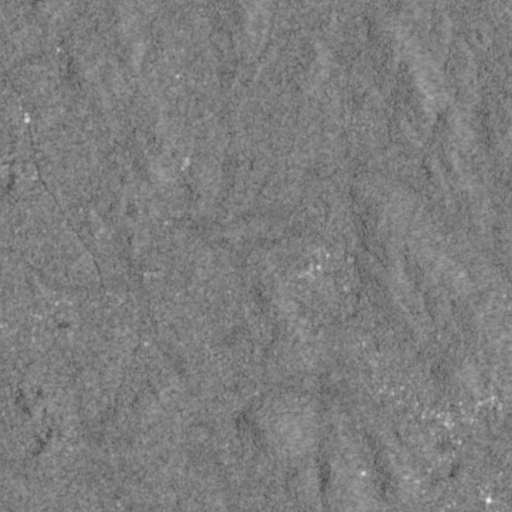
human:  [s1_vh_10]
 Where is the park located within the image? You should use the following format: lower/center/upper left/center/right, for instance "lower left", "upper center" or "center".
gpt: The park is located in the lower right of the image.
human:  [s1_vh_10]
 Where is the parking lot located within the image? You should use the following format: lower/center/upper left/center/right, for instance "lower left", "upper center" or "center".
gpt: The parking lot is located in the lower right of the image.
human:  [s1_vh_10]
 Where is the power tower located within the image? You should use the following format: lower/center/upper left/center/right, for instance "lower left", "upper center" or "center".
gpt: The power tower is located in the lower center of the image.
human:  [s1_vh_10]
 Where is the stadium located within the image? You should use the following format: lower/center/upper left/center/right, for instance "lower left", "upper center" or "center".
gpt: The stadium is located in the lower right of the image.
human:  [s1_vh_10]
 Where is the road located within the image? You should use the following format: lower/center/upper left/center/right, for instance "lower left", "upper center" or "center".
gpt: There is no road in the image.

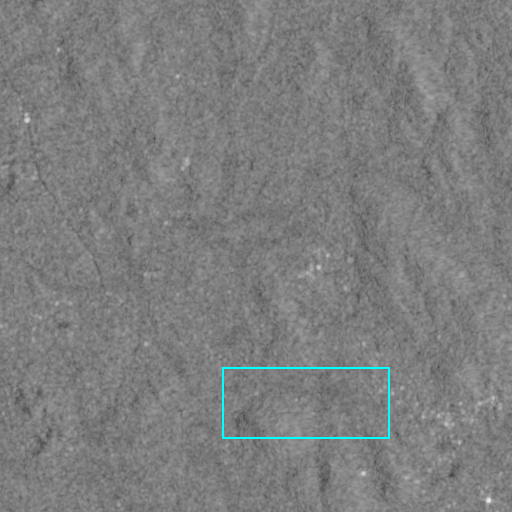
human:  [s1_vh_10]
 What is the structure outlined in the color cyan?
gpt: The structure outlined in cyan is a crop field.
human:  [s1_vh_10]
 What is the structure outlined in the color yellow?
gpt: There is no yellow outline.